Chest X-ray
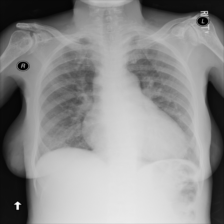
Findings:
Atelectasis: negative
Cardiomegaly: positive
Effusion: negative
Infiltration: negative
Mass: negative
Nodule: negative
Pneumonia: negative
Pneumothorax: negative
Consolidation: negative
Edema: negative
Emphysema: negative
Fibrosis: negative
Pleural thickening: negative
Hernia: negative